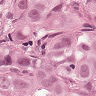
Metastatic tissue present: yes